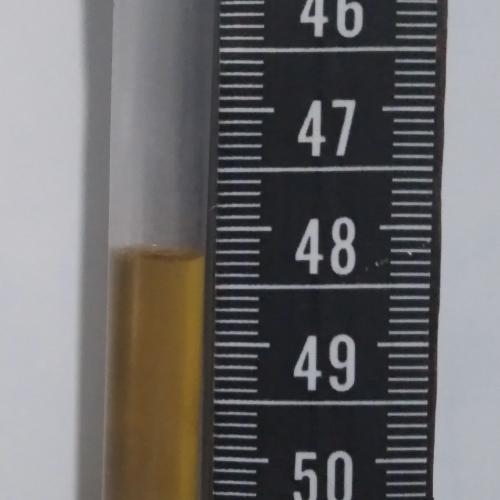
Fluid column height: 48.2 cm